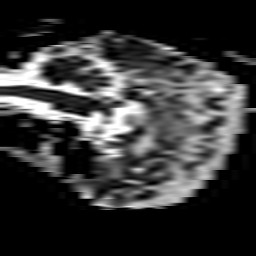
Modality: ADC
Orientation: sagittal
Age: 70
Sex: female
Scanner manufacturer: philips
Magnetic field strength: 3 T
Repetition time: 3.9 s
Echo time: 0.05989 s